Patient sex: M
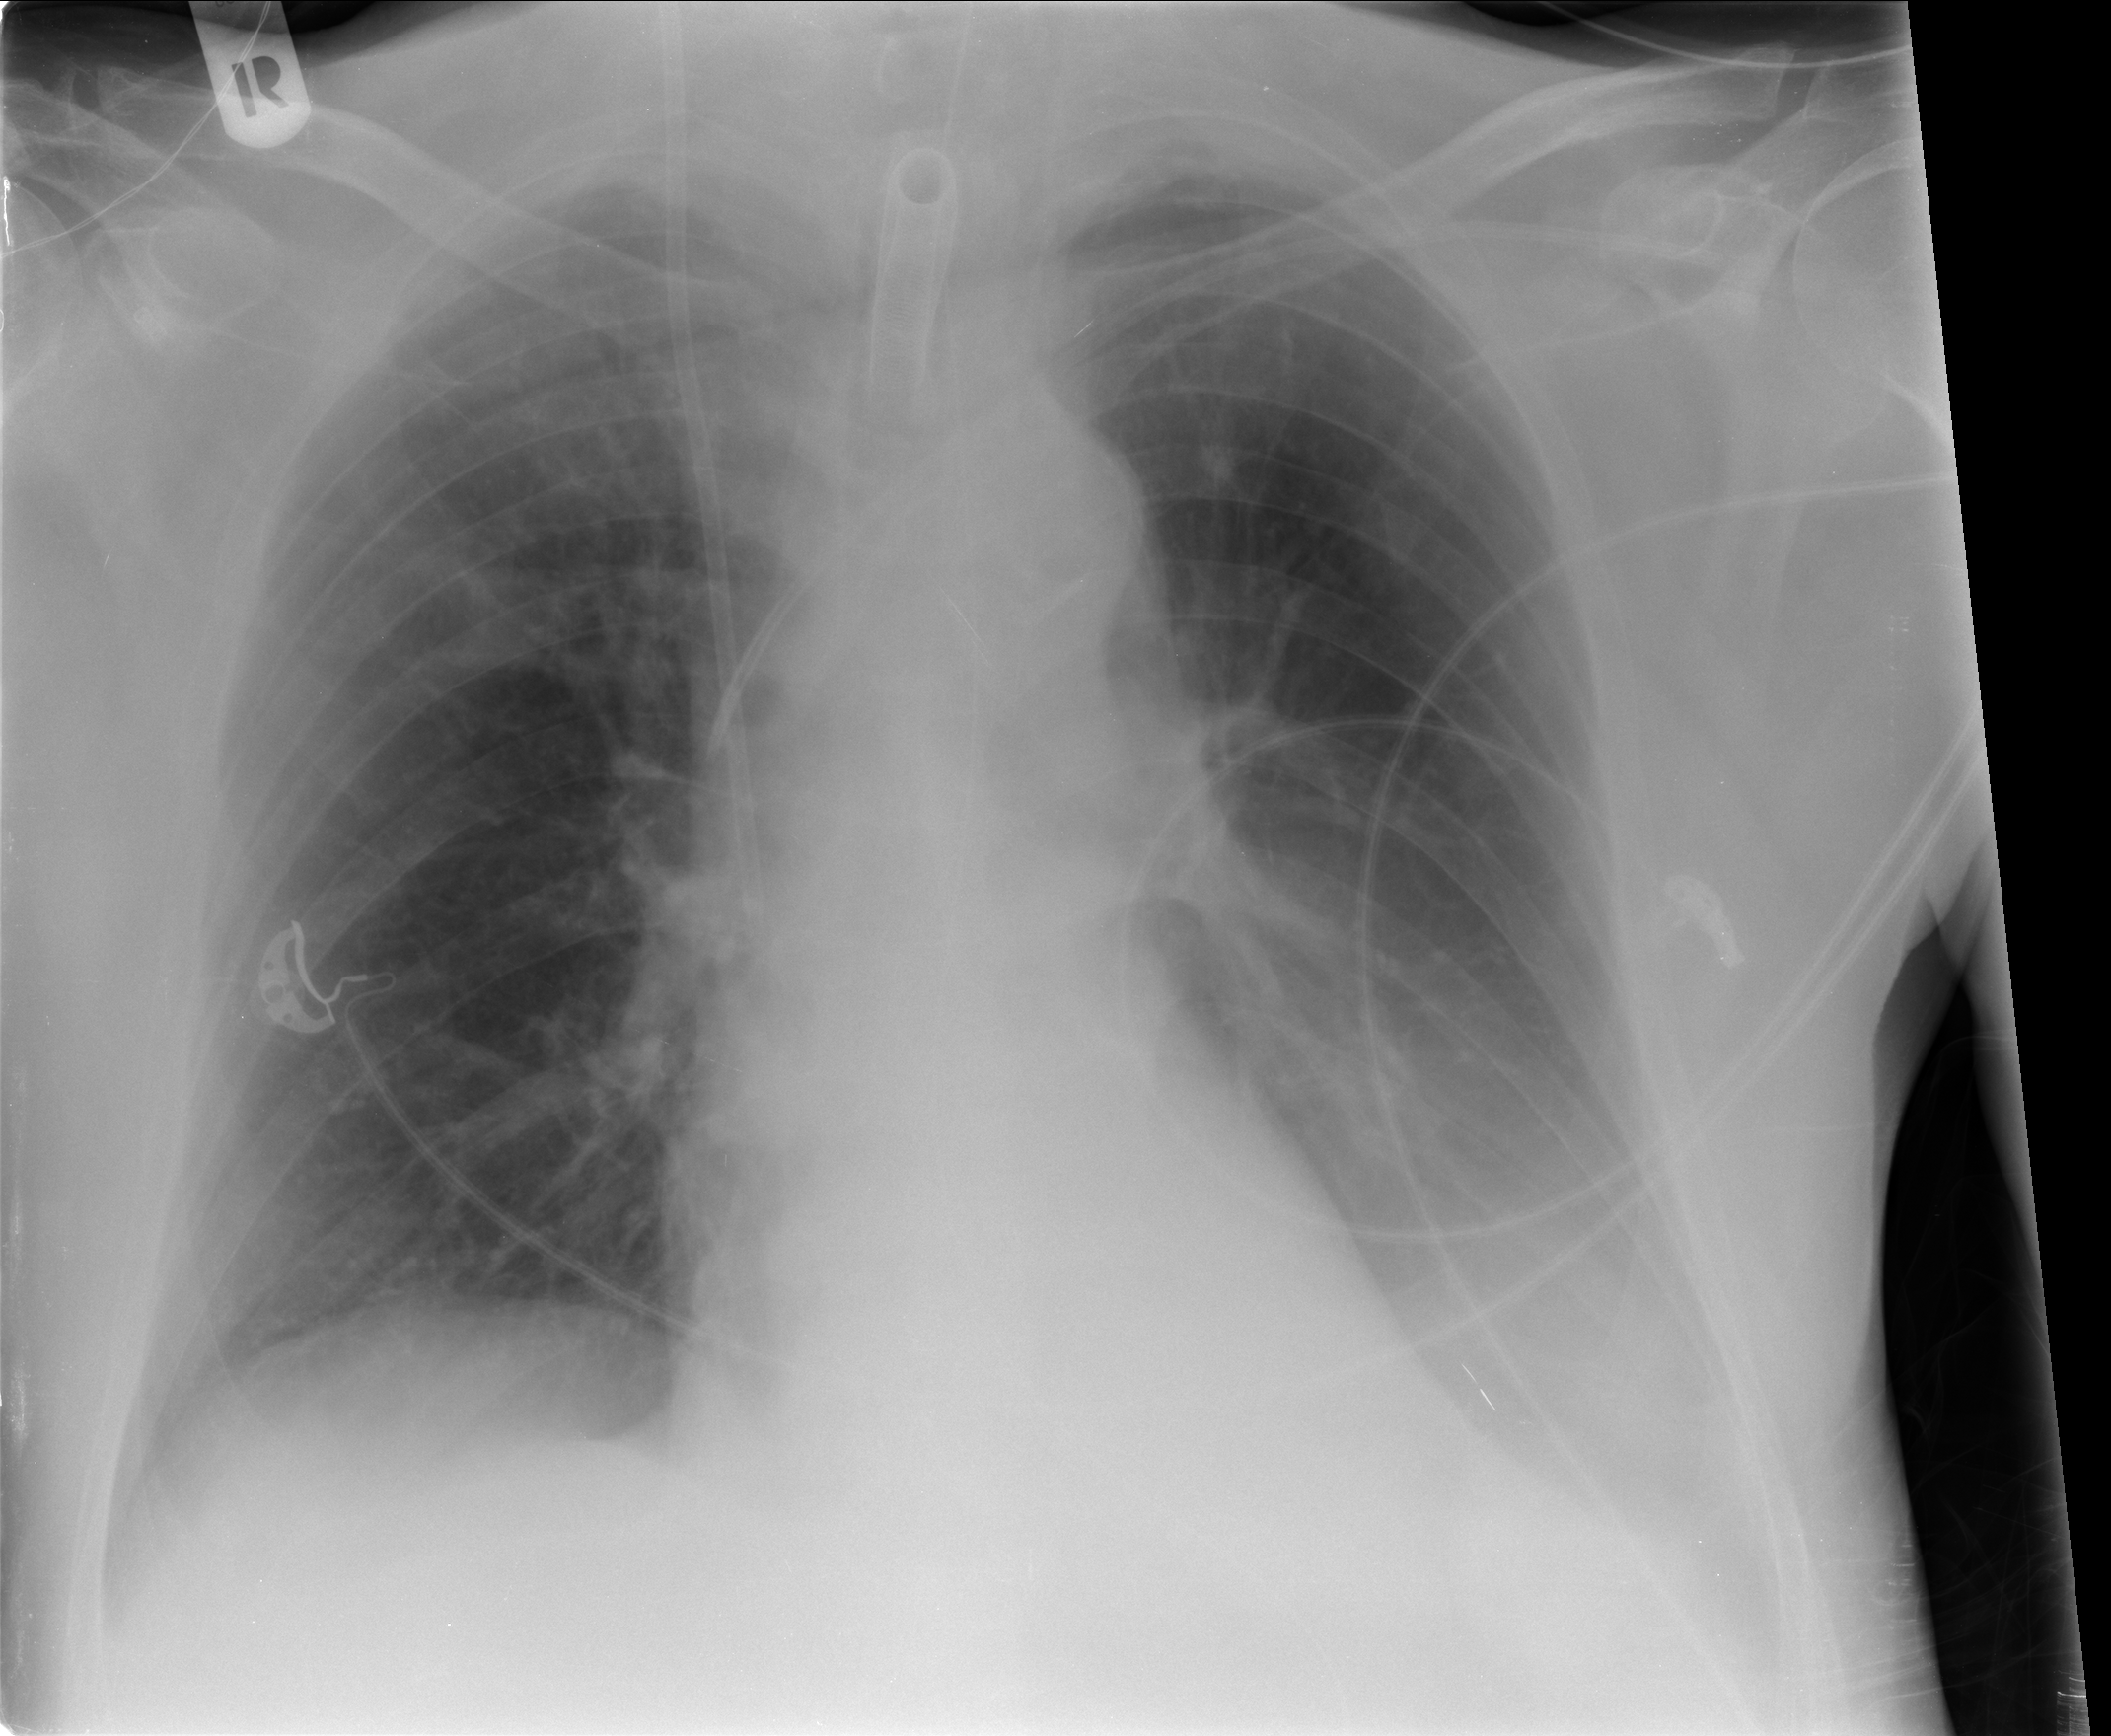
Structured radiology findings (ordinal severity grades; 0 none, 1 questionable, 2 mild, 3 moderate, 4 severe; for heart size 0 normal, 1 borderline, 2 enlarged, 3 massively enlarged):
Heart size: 1
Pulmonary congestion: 0
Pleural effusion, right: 0
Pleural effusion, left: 2
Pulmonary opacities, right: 0
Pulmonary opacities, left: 0
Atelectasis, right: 0
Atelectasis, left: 0